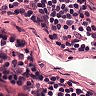
Metastatic tissue present: no